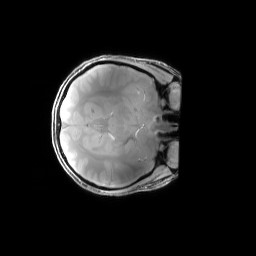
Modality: PDw
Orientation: axial
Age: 25
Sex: female
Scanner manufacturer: siemens
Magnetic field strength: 6.98 T
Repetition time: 1.3 s
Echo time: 0.00231 s